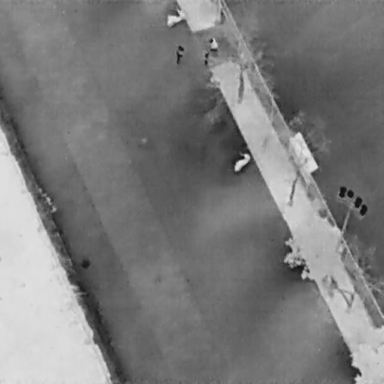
There are five objects shown in the infrared image, including three People, and two Bicycles.